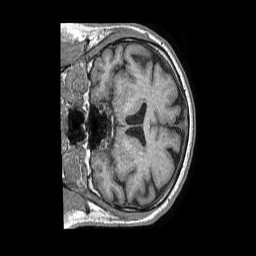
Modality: T1w
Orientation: coronal
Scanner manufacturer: philips
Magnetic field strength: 1.5 T
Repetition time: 0.007847 s
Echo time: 0.003683 s